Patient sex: M
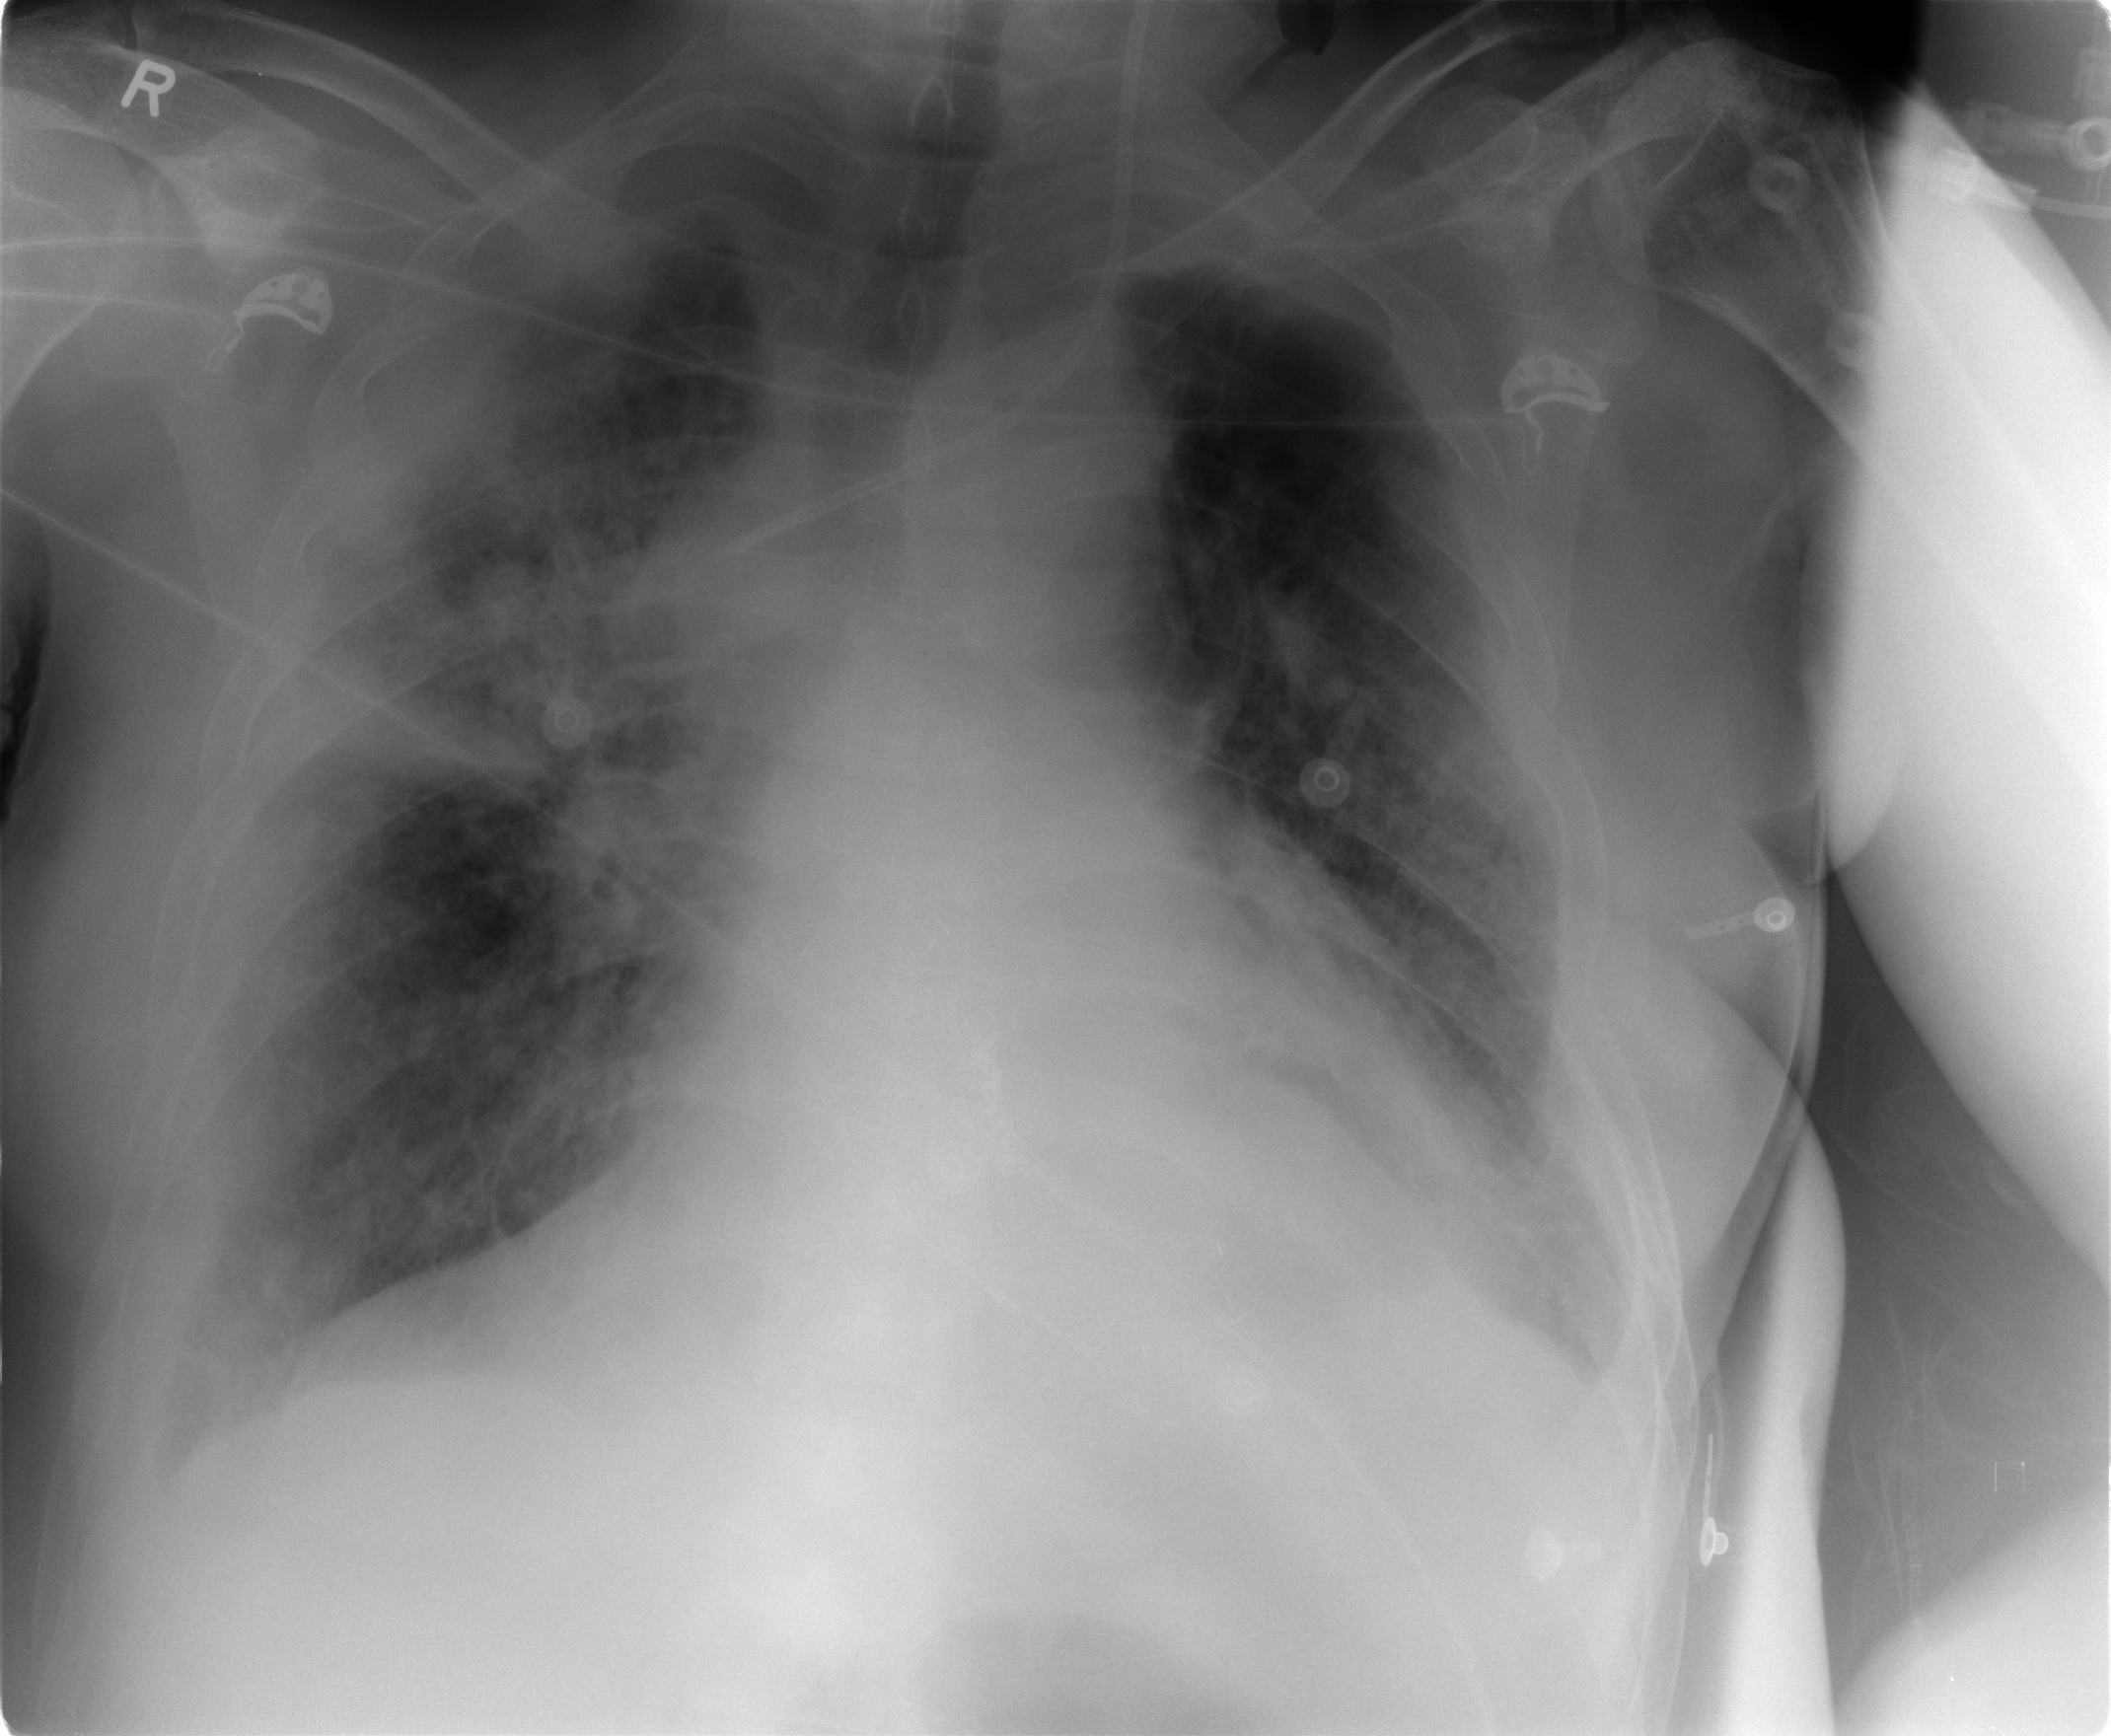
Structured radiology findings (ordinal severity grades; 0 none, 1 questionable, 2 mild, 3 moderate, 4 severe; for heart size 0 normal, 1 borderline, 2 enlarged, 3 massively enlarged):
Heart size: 2
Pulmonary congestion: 0
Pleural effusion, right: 3
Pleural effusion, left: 2
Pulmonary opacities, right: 3
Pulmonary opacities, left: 2
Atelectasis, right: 2
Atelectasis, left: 2